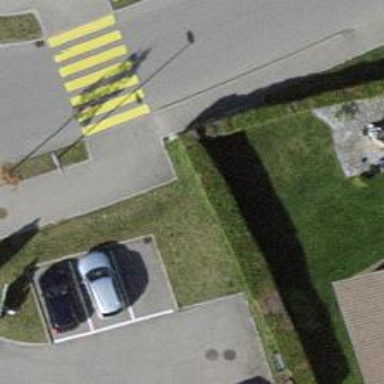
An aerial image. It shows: Hedge barrier.